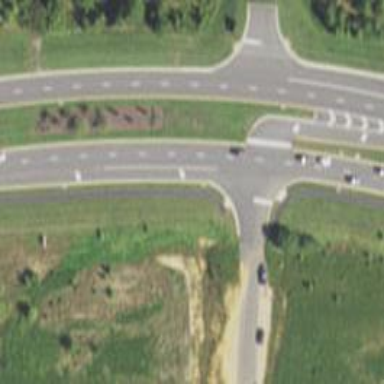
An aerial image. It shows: Unmarked asphalt crossing on cycleway road.